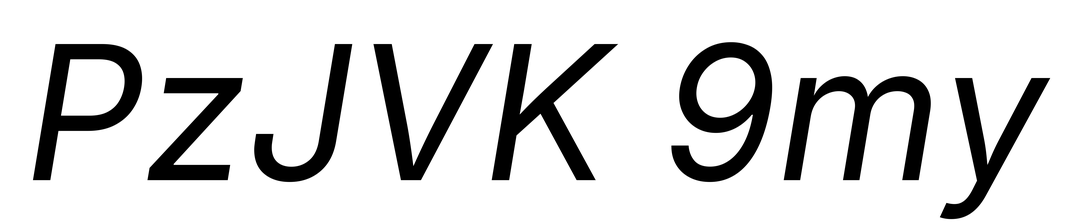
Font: Inter-Italic_Italic